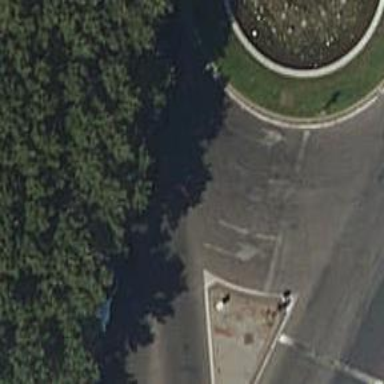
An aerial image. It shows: Road with traffic signals.